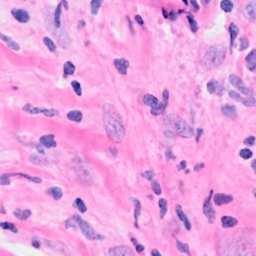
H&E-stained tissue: Breast